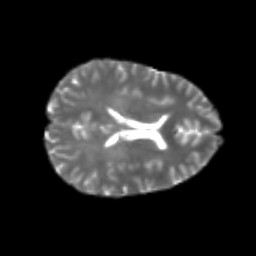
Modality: T2w
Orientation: axial
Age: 25
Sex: female
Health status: healthy
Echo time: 0.074 s